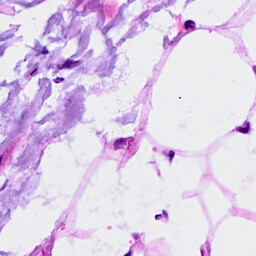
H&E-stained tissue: Breast